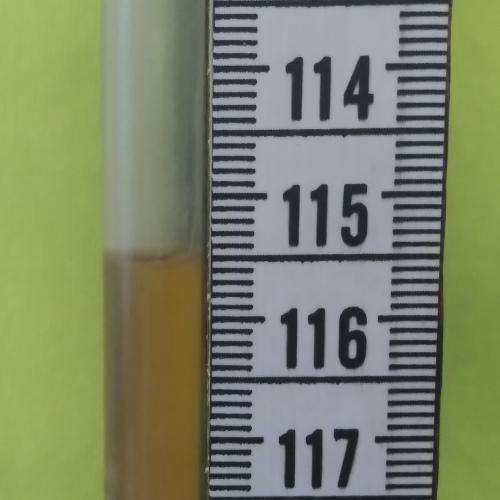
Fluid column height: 115.5 cm